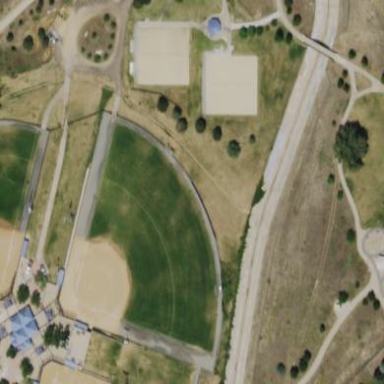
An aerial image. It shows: Baseball pitch for leisure land activities.